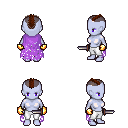
a pixel art fantasy rpg character, female body template, dark elf, purple skin, maroon tattered cape, white pants, brown short mohawk hairstyle, gold gloves, dagger, four views (front, back, left, right), 2x2 character sprite sheet, small pixel art, hard edges, no anti-aliasing